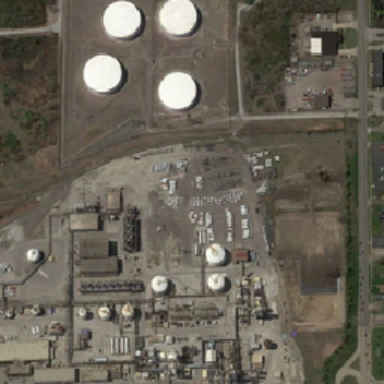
Four large storage tanks close to several buildings with parking lots .